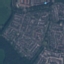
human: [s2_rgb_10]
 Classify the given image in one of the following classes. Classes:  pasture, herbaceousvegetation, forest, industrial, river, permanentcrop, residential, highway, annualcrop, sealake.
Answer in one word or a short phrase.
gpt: Residential